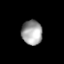
Tissue: lung
Cell type: T cells
Senescence score: 0.2209
Nuclear area (px): 496
Mean DAPI intensity: 160.3